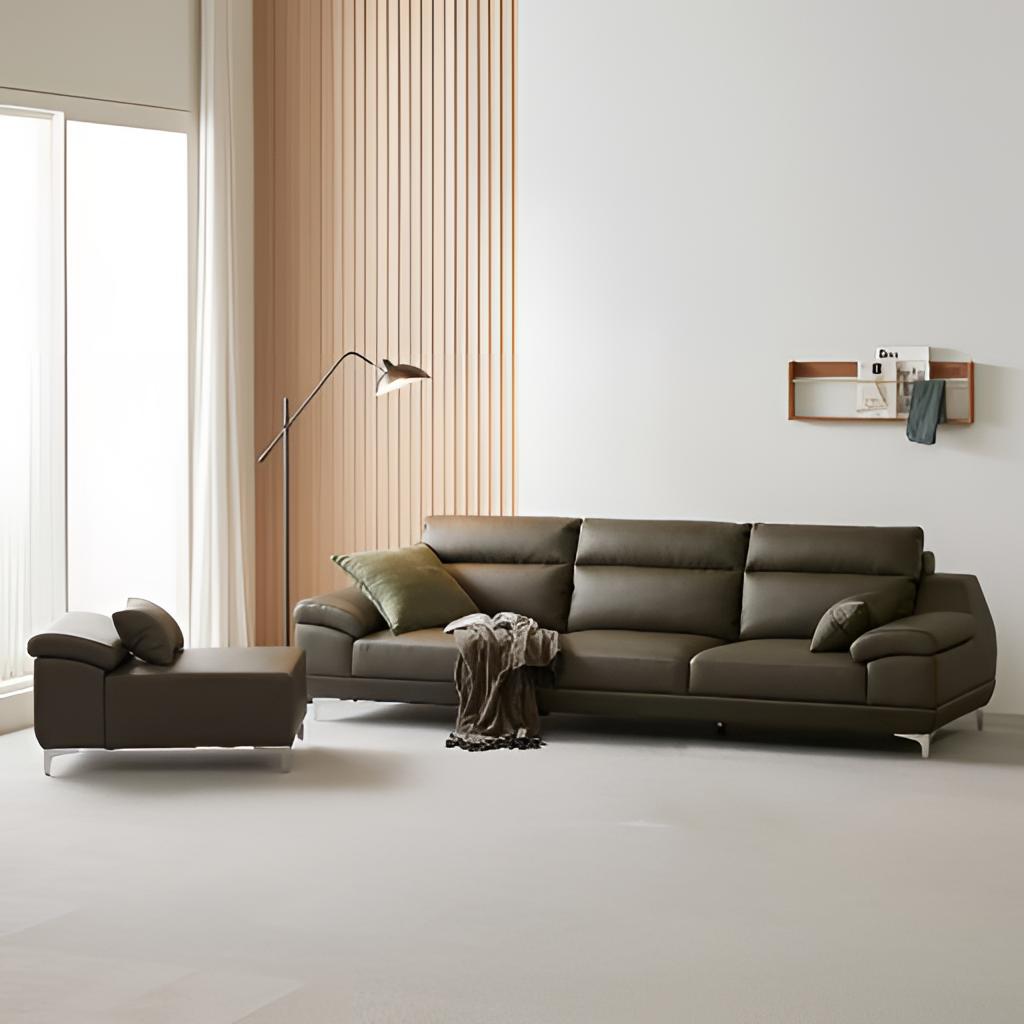
living room, dark gray leather sectional sofa, paint wallpaper, with vertical two tone pattern, modern, carpet flooring, with solid pattern